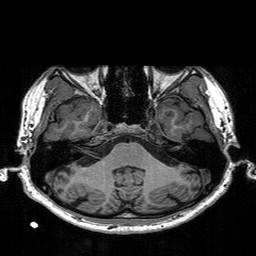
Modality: T1w
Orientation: coronal
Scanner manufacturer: siemens
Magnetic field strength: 3 T